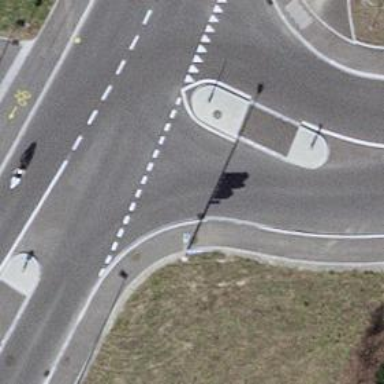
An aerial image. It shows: Unmarked crossing on the road.